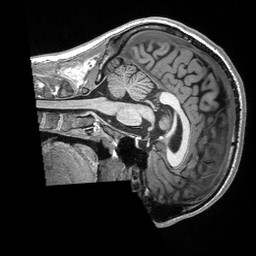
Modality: T1w
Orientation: sagittal
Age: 25
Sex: male
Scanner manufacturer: siemens
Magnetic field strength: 3 T
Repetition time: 2.3 s
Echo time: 0.00298 s